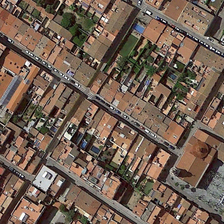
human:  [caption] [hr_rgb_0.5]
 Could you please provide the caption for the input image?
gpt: on both sides of the road were densely brown houses .

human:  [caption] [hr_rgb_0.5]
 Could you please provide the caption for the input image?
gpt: many cars are parked beside the road .

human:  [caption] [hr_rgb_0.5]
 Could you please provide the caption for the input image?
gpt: many cars are parked beside the road .

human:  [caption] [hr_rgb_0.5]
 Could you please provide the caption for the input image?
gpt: on both sides of the road were densely brown houses .

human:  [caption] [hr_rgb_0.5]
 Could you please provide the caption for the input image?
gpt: on both sides of the road were densely brown houses .